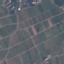
Land use / land cover: PermanentCrop